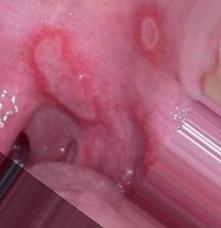
Condition: Mouth Ulcer